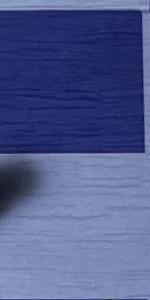
Label: Empty